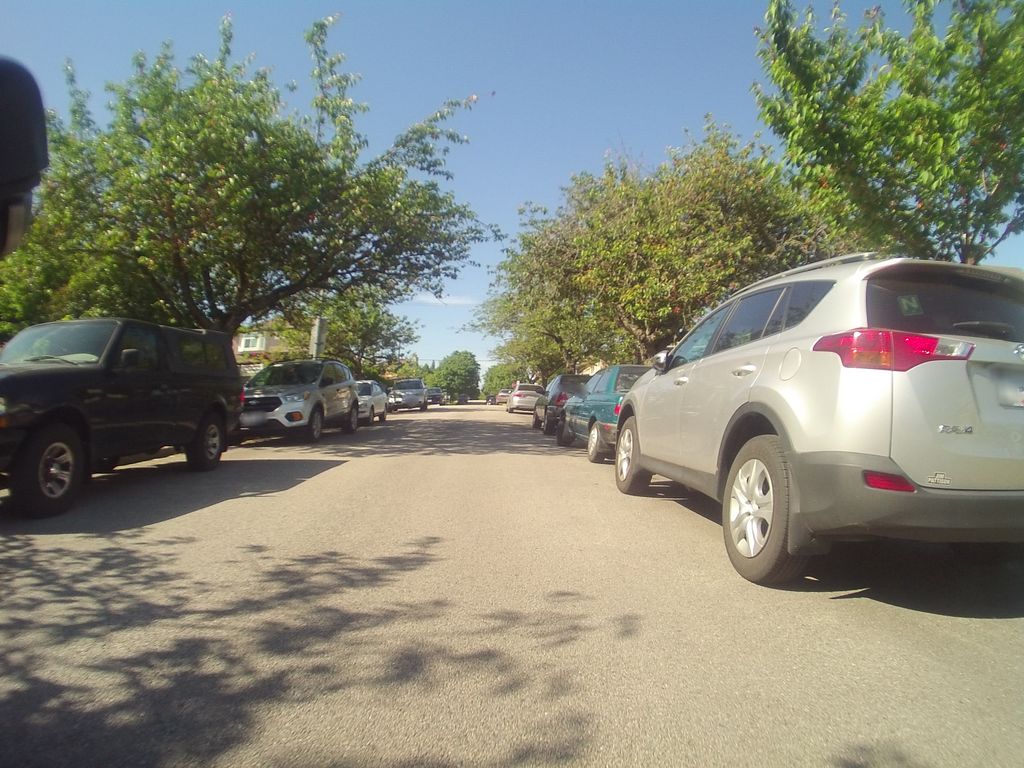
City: vancouver